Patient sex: F
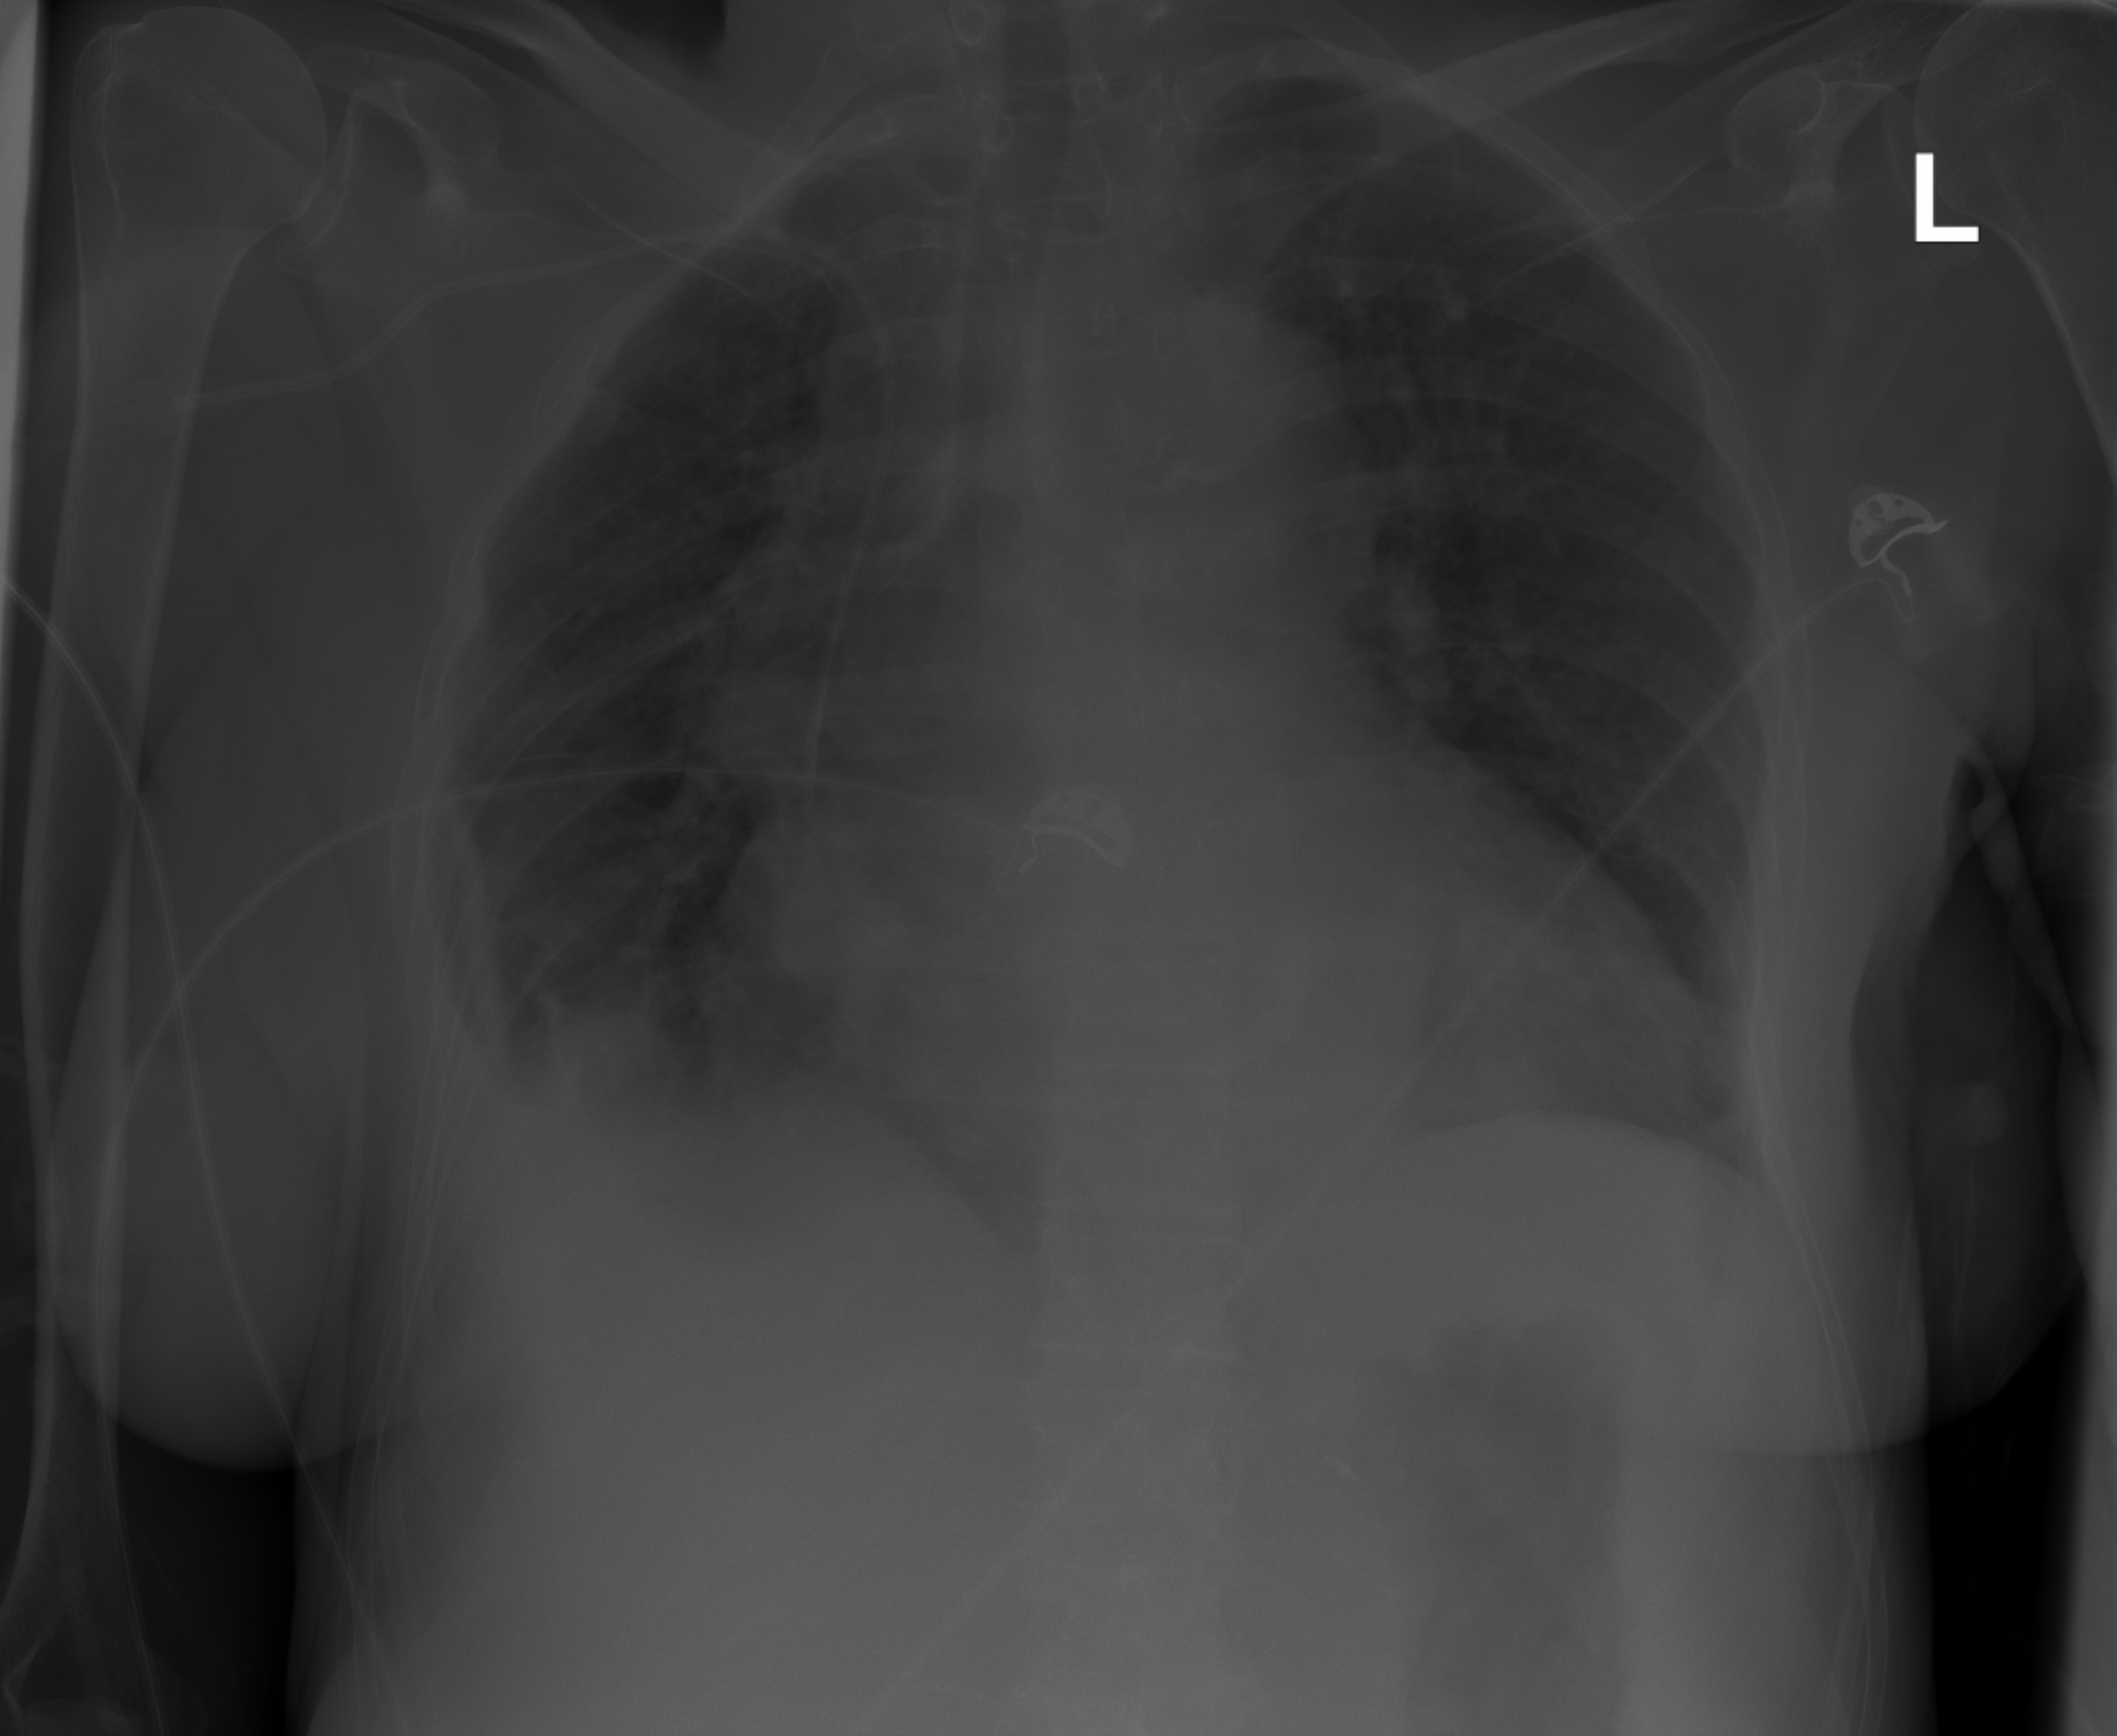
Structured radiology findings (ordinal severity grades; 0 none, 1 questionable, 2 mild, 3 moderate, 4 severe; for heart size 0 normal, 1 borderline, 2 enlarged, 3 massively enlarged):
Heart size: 2
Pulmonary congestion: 0
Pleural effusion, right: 0
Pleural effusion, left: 0
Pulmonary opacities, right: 0
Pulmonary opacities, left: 0
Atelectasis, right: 2
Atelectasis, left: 2